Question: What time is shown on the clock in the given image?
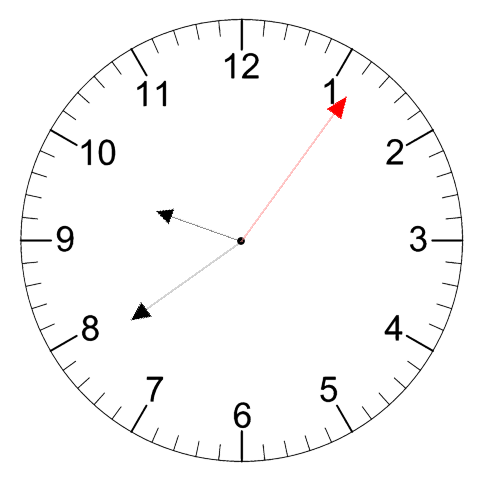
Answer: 09:39:06